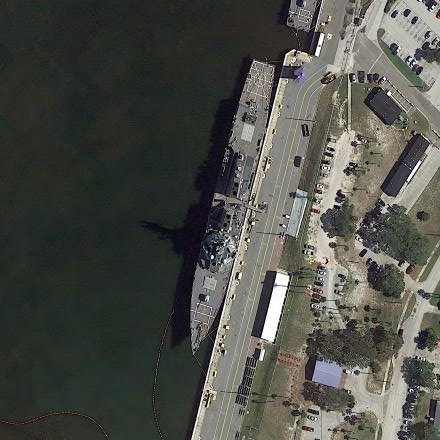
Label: destroyer